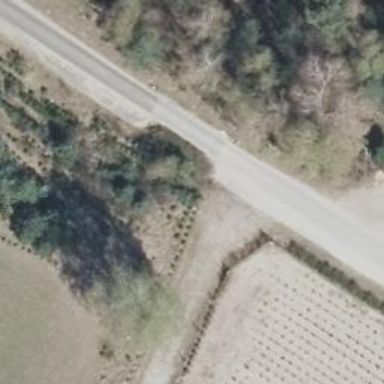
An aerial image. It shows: Compacted track road.